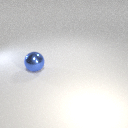
large blue metal sphere